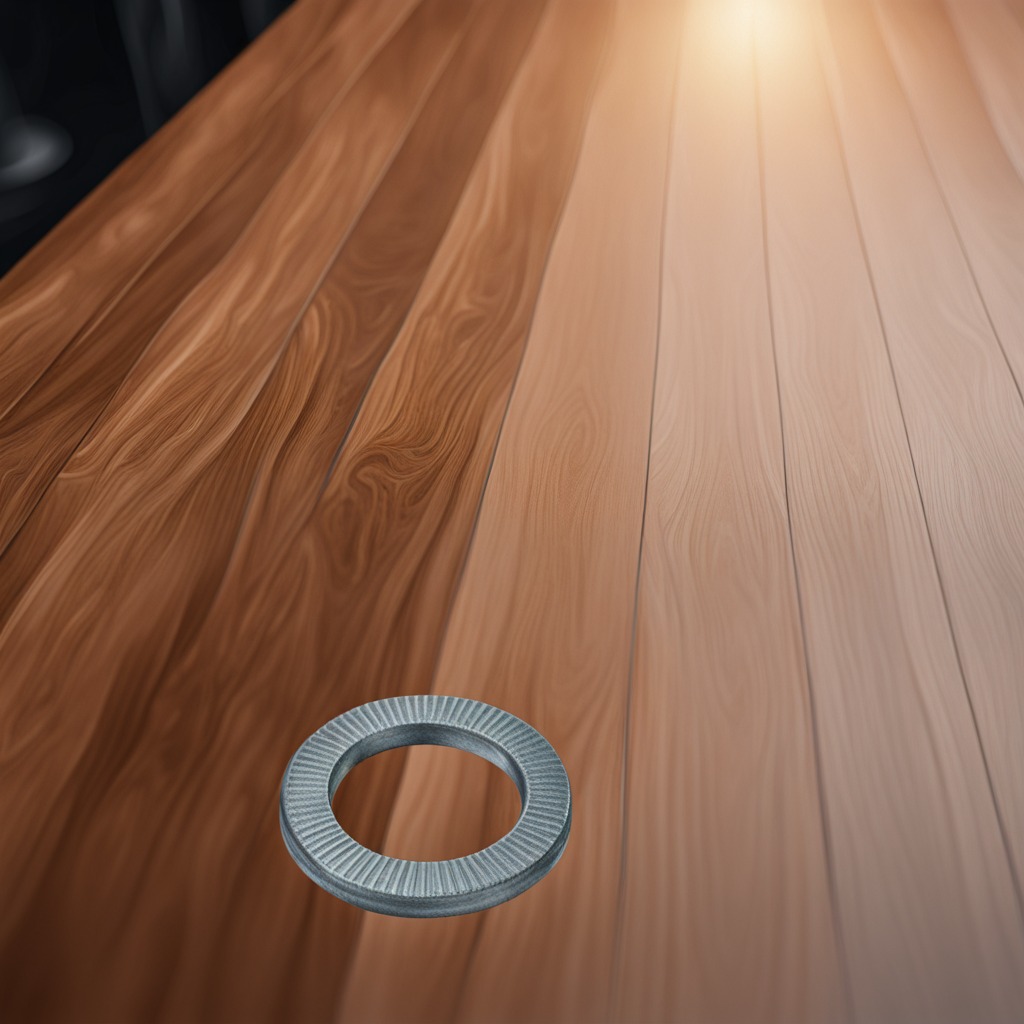
A flat metal washer is lying on the wooden table.